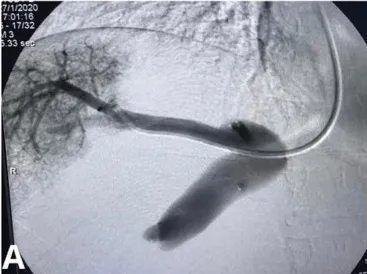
Intraoperative phlebography images of the suprahepatic vein followed by balloon angioplasty in the second intervention. In (A), phlebography demonstrating hepatic vein stasis, caused by stenosis of the suprahepatic vein outflow.
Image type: radiology (x_ray)